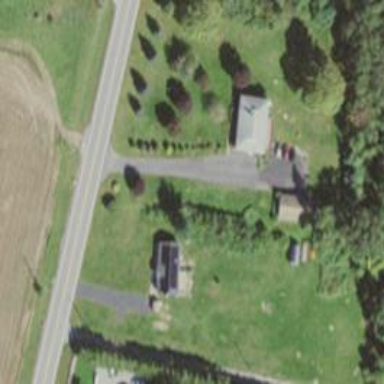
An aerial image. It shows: Residential driveway.